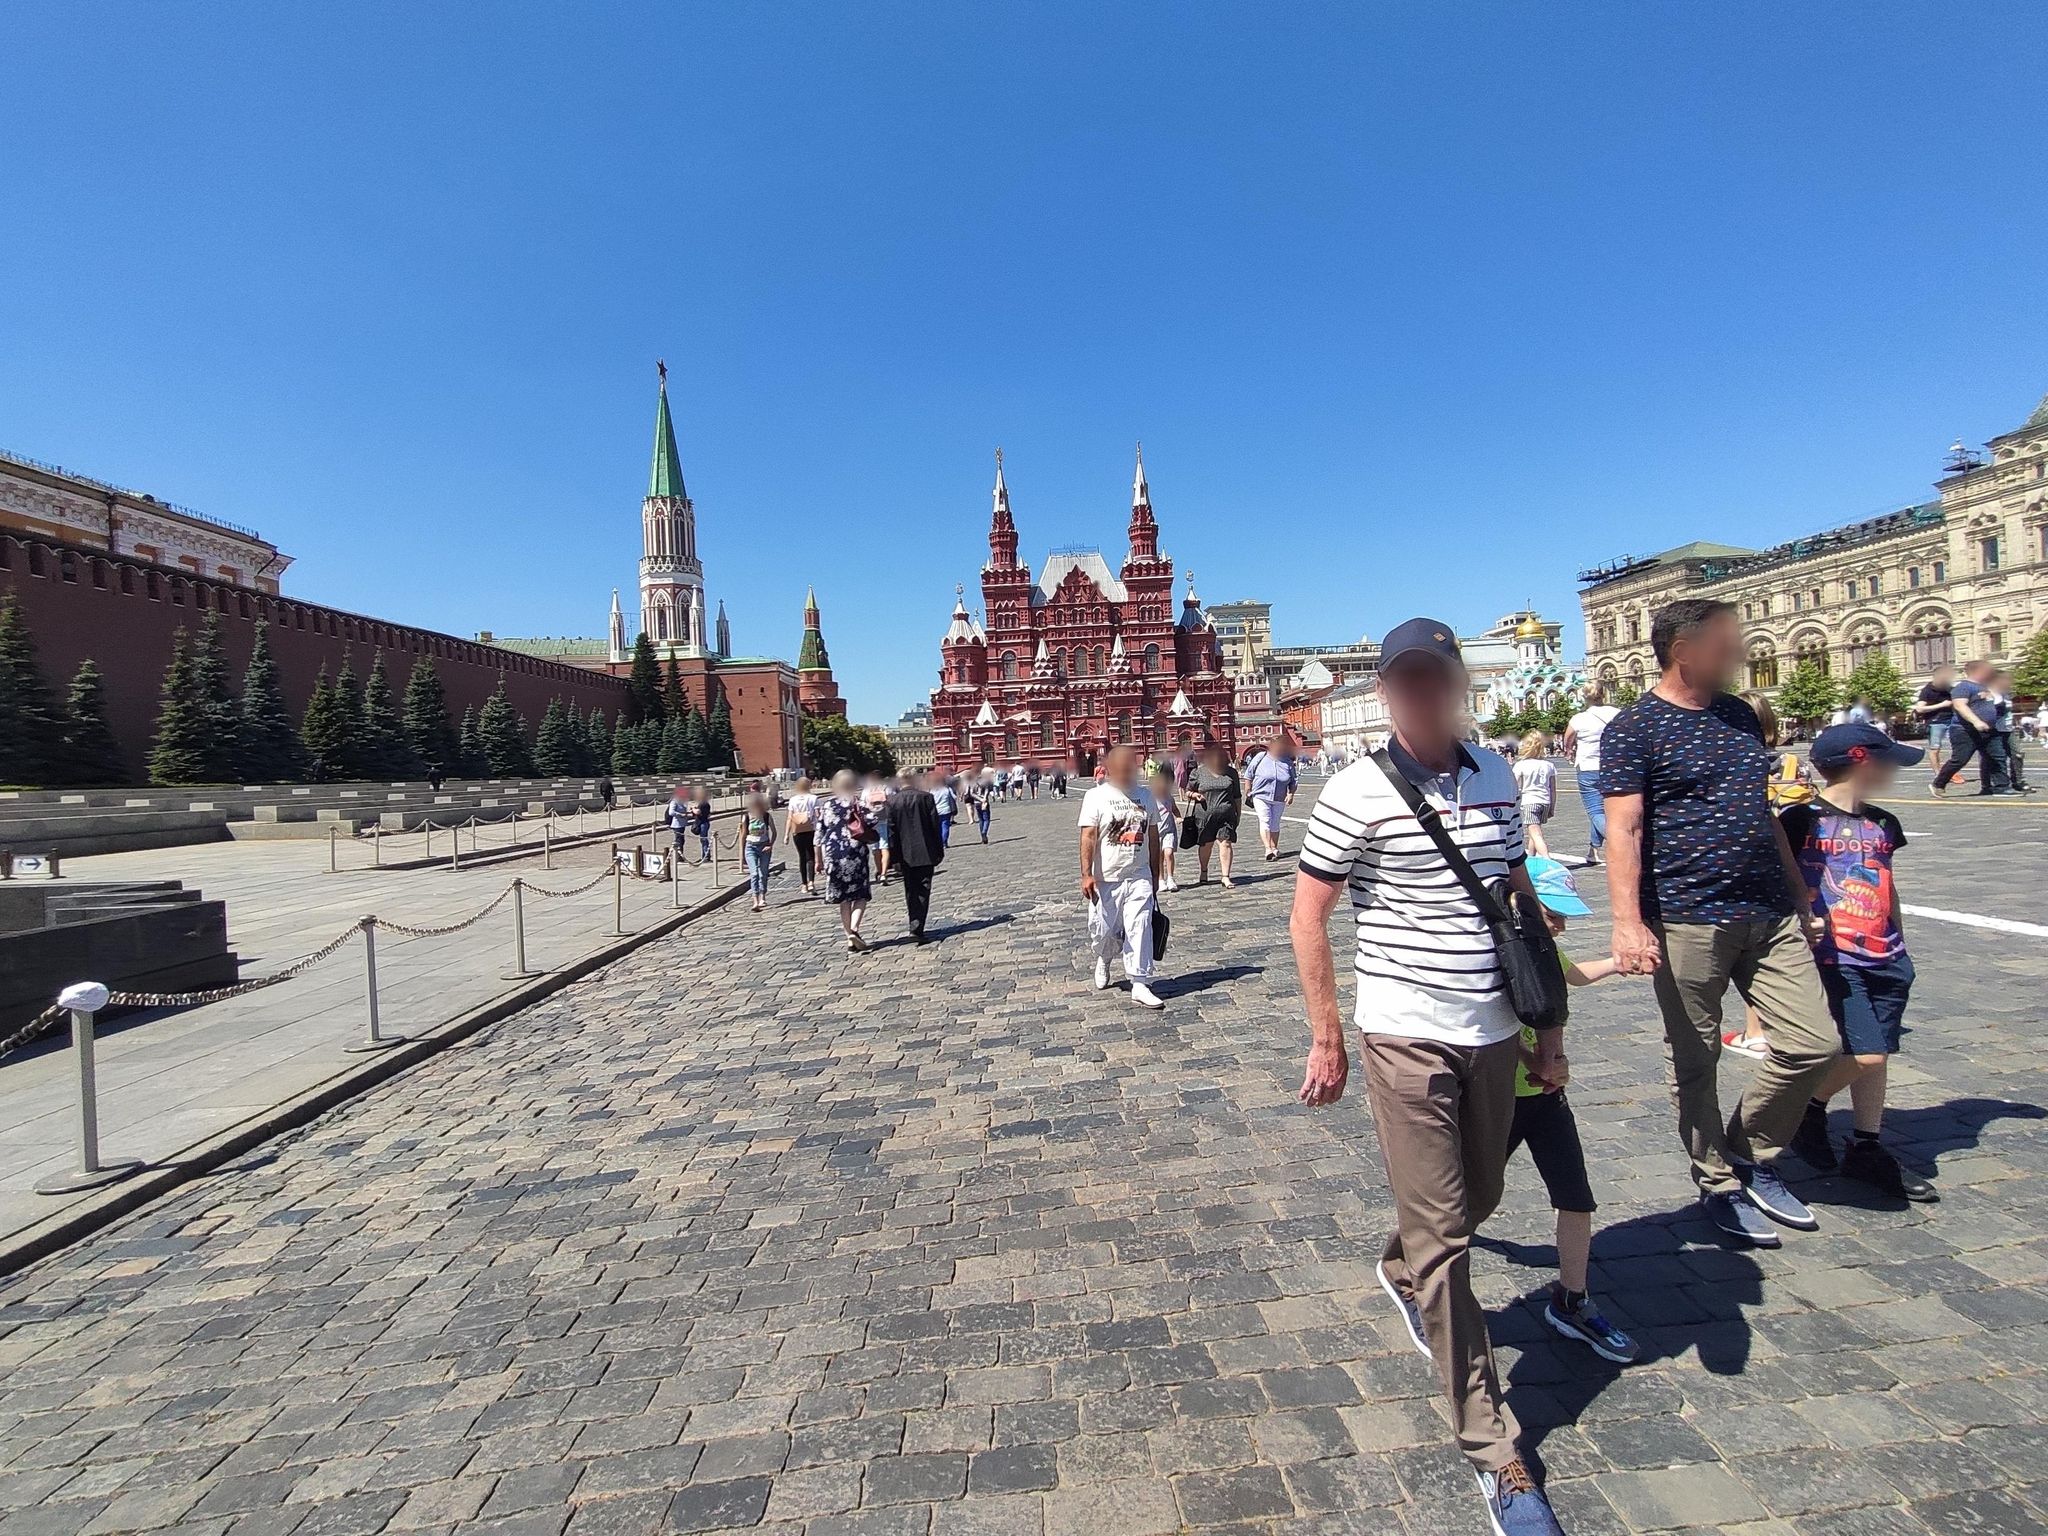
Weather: clear
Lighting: day
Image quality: good
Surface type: walking surface
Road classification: service
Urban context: urban centre
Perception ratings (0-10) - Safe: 7.5, Lively: 7.85, Beautiful: 5.33, Boring: 3.36, Depressing: 0.72, Wealthy: 8.84